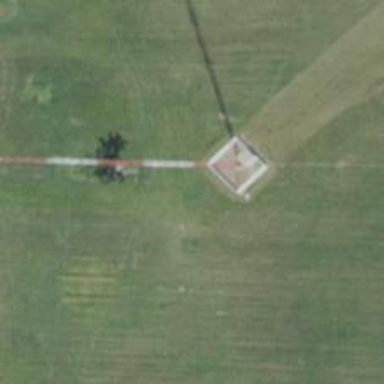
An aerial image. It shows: Mast structure.